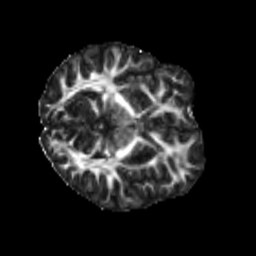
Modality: FA
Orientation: axial
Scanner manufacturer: siemens
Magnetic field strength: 3 T
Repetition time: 4 s
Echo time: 0.0594 s